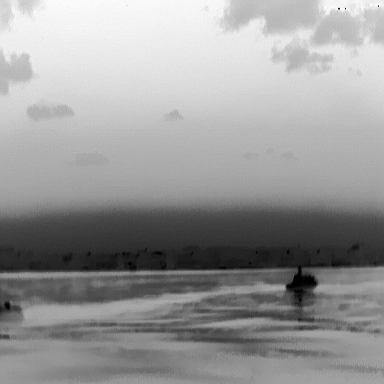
There is a warship in the infrared image.